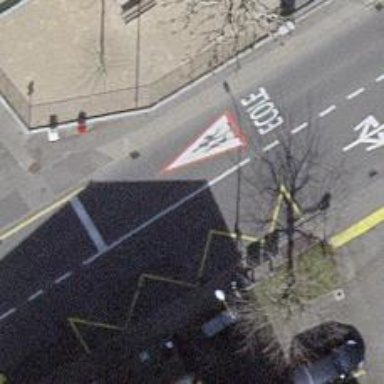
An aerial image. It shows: Public transport stop position.